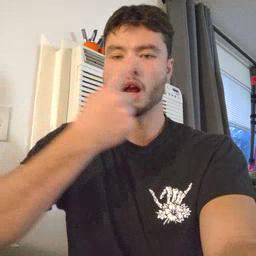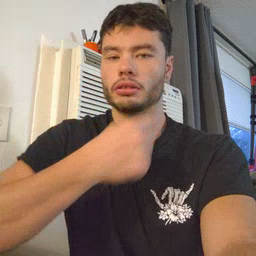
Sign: eye